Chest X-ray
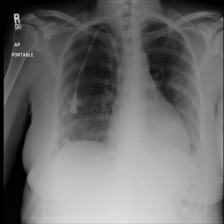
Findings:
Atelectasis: negative
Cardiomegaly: negative
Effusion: positive
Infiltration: positive
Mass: negative
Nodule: negative
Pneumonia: negative
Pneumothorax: negative
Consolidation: negative
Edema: negative
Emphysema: negative
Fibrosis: negative
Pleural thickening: negative
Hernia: negative